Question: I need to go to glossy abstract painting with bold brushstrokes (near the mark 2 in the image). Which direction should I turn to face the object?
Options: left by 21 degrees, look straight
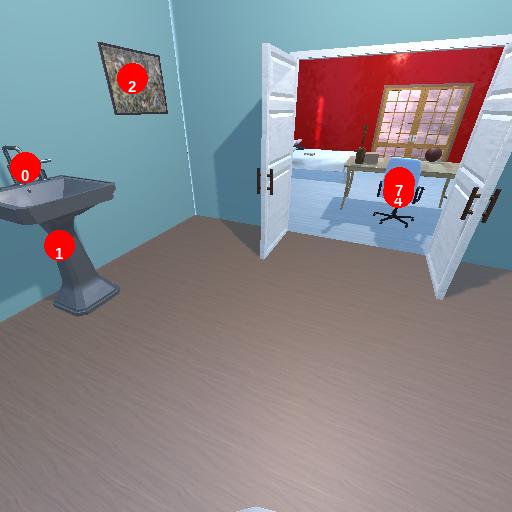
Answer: left by 21 degrees